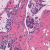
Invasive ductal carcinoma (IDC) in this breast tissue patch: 0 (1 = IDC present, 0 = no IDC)